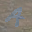
Label: 4